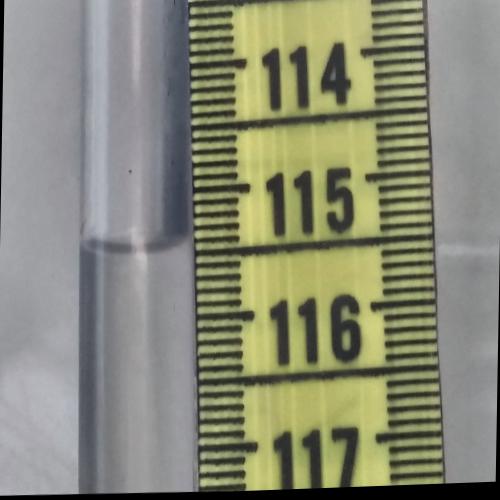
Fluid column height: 115.4 cm